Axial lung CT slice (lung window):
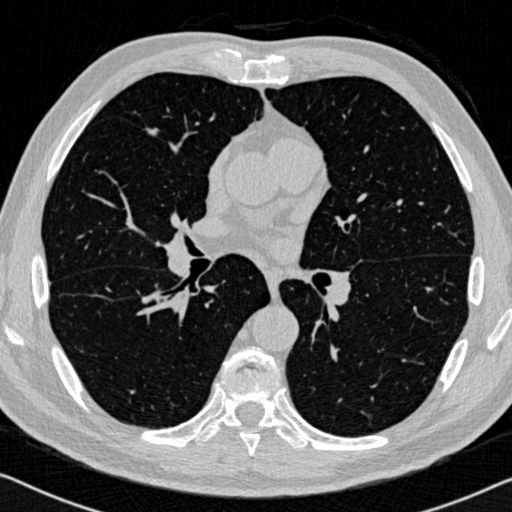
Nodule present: no